Field crop: maize
Growth stage: 1
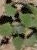
Species: chenopodium